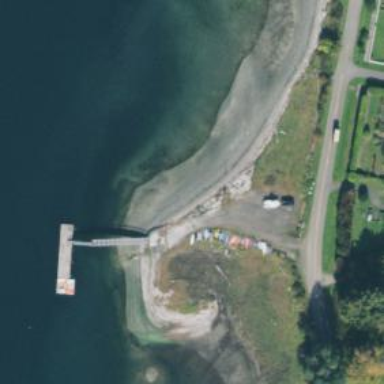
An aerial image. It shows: Slipway on leisure land.